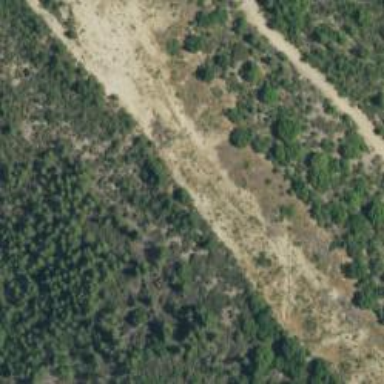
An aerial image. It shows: Cutline track.